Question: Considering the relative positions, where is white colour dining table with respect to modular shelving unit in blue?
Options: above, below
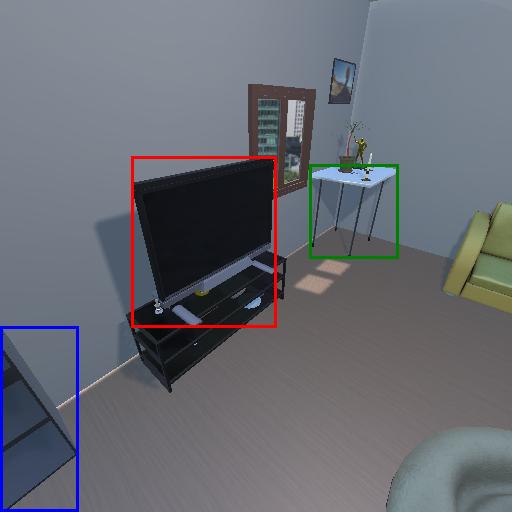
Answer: above